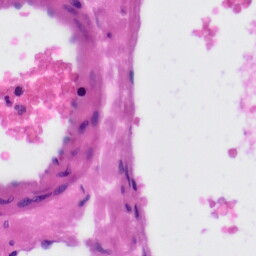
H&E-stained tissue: Liver